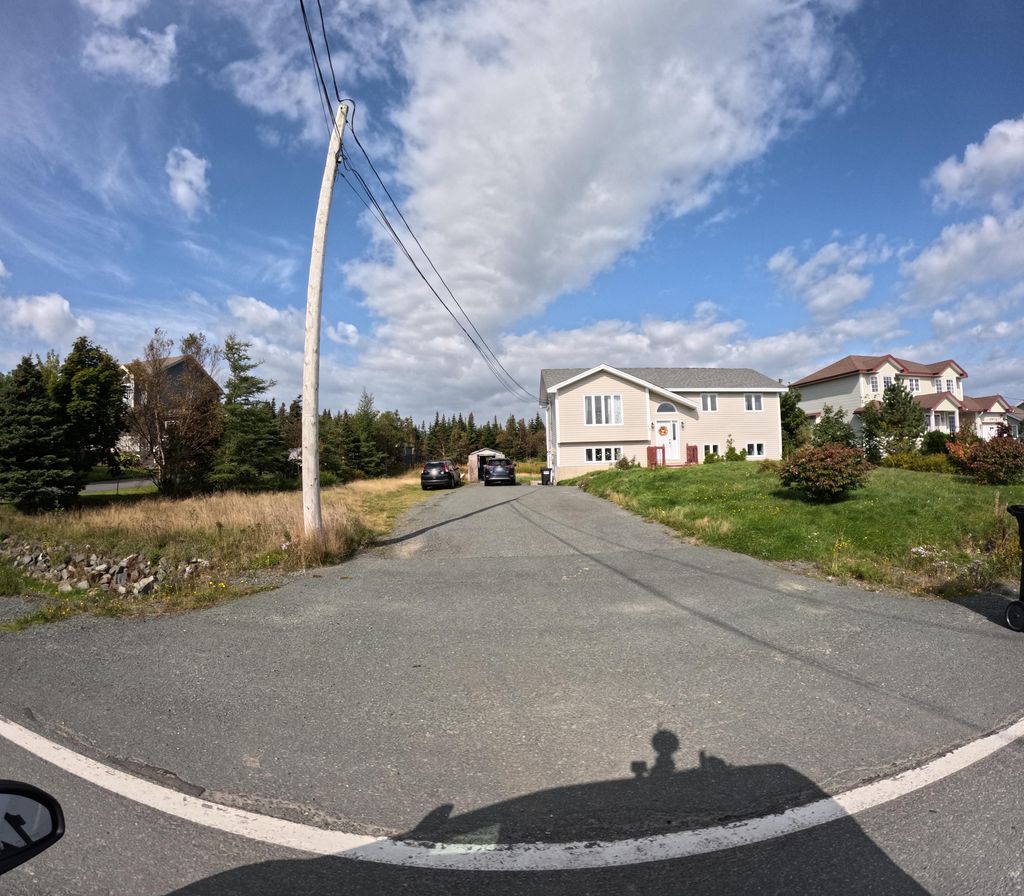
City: st_johns